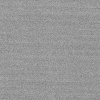
Atmospheric dust classification: dusty